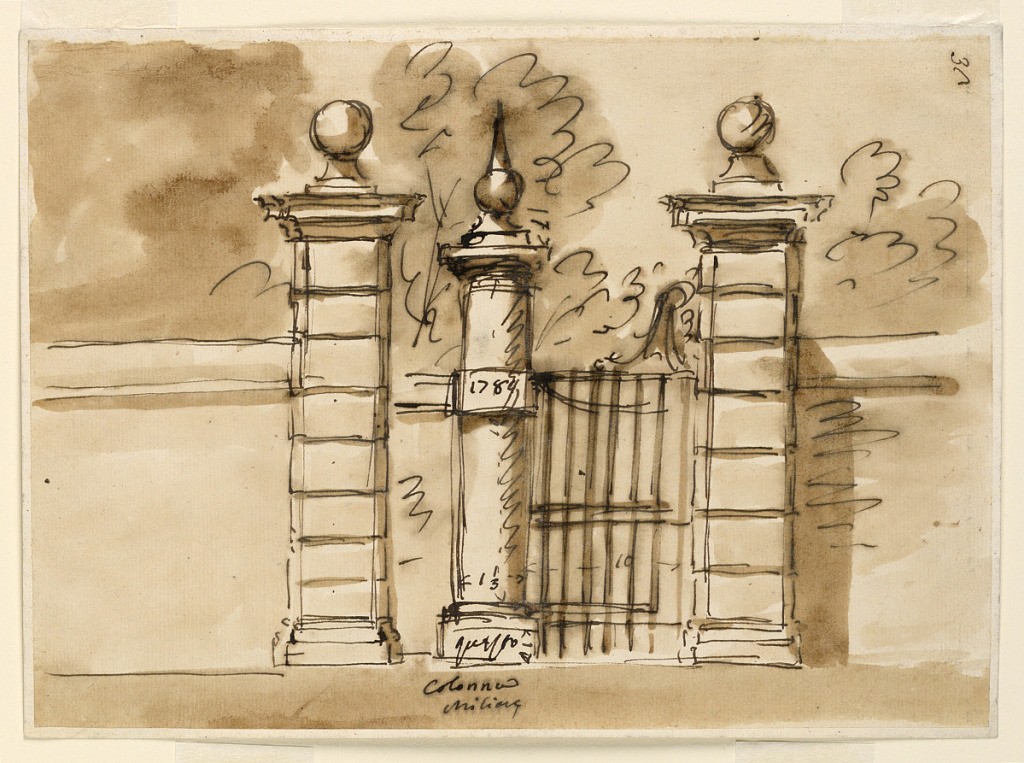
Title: Gate in the wall of a park, with alternate suggestions
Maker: Giuseppe Barberi, Italian, 1746–1809
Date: ca. 1792–1794
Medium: Pen and brown ink, brush and brown wash on off-white laid paper, lined
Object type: Drawing
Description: The wall is bordered by two pillars with rustic work having on top a ball upon a foot. At right is a gate wing, consisting of iron railings. At left, a column is suggested instead of the pillars. It has a band, in the height of the entablature of the wall, around the shaft, with "1789". On top is the ball crowned with an obelisk. The widths of the column and of the gate wing are inscribed; so is the height of the plinth of the column. Written in it is: "questo" and below: "colonna Miliare".